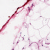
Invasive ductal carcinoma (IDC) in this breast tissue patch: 0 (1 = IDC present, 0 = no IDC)